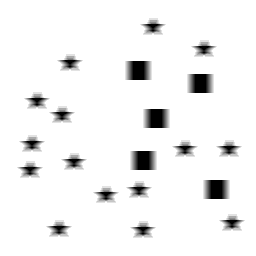
Squares: 5
Triangles: 0
Stars: 15
Total shapes: 20